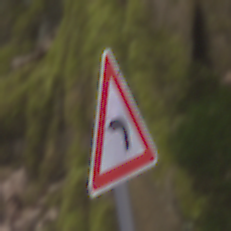
Verkehrszeichen: KurveLinks
Umgebung: Outdoor, Nature
Tageszeit: MorningAfternoon
Wetter: Overcast
Licht: Natural
Jahreszeit: Autumn
Kontrast: LowContrast